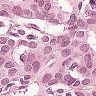
Metastatic tissue present: yes